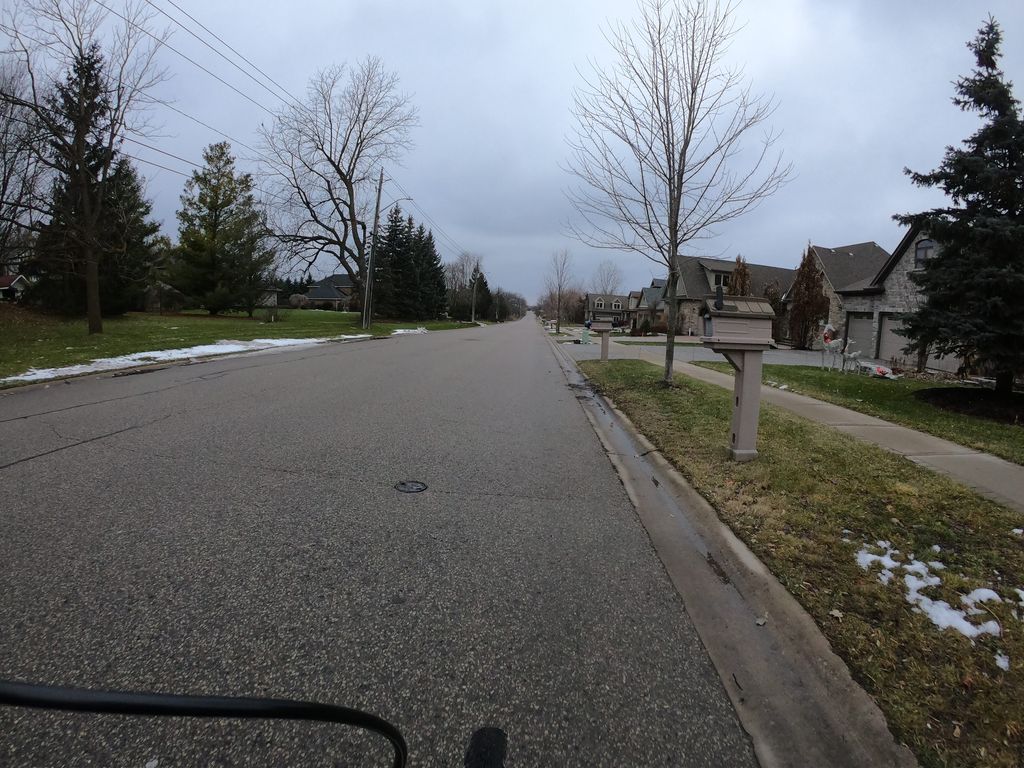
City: kitchener-waterloo